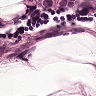
Metastatic tissue present: yes